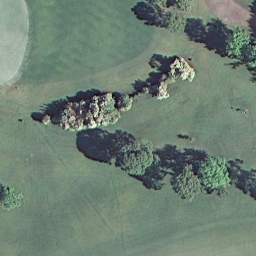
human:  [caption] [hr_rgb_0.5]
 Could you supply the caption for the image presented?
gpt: A part of a golf course with green turfs and some trees .

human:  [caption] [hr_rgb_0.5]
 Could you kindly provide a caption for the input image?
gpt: This is a part of a golf course with turfs and some trees .

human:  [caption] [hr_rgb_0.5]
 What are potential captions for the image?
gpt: There are green turfs and some trees in the golf course .

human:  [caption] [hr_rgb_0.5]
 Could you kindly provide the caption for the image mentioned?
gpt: A part of a golf course with turfs and some trees .

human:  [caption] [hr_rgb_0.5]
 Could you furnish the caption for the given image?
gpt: There are green turfs and some trees in the golf course .